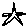
Label: star